Aerial crown-view tile of a tropical tree (Barro Colorado Island, Panama), acquired 20250818:
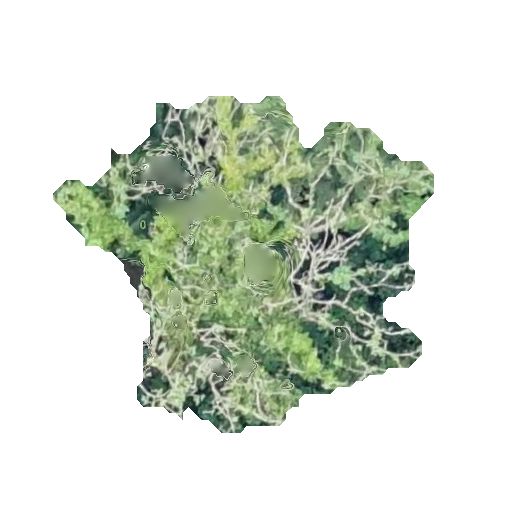
Species: Lonchocarpus heptaphyllus
GBIF accepted scientific name: Lonchocarpus heptaphyllus
Crown area: 117.635 m²